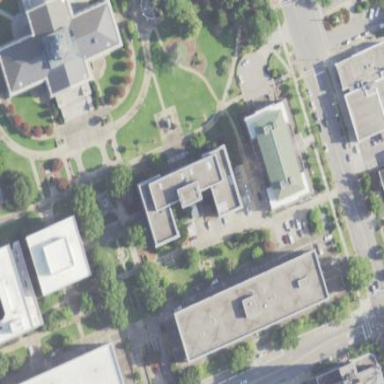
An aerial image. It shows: Government office building.